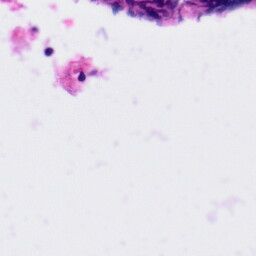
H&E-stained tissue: Tonsil